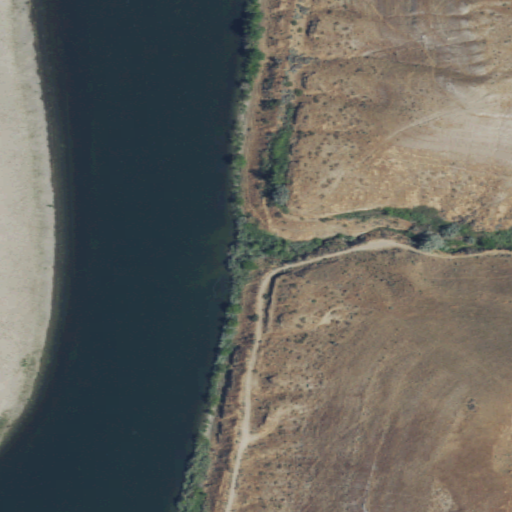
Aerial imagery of valley in Washington named Parsons Canyon containing shrub, open water, grassland, and herbaceous wetlands